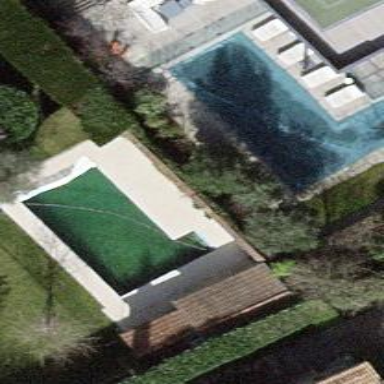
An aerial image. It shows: Swimming pool located in leisure land.